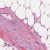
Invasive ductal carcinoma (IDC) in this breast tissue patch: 0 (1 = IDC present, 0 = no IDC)